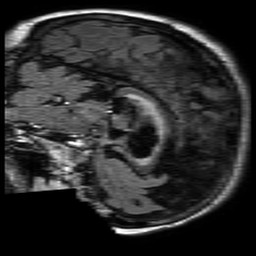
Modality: FLAIR
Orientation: sagittal
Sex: female
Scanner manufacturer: philips
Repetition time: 11 s
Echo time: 0.125 s